【题型】填空题　【知识点】平面几何　【难度】hard
如图，在$\triangle ABC$中，$AB = AC$，$\angle A < 90^\circ$，点$D$，$E$，$F$分别在边$AB$，$BC$，$CA$上，连接$DE$，$EF$，$FD$，已知点$B$和点$F$关于直线$DE$对称.设$\dfrac{BC}{AB} = k$，若$AD = DF$，则$\dfrac{CF}{FA} = \_\_\_\_\_\_$（结果用含$k$的代数式表示）.

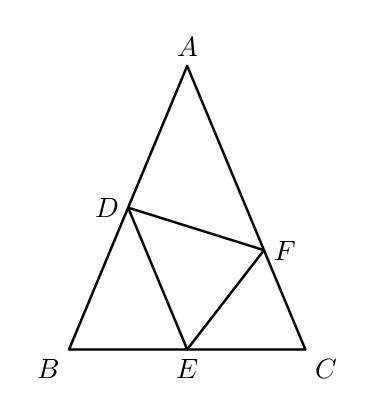
【解答】
【分析】方法一：先根据轴对称的性质和已知条件证明$DE \parallel AC$，再证$\triangle BDE \backsim \triangle BAC$，推出$EC = \dfrac{1}{2}k \cdot AB$，通过证明$\triangle ABC \backsim \triangle ECF$，推出$CF = \dfrac{1}{2}k^2 \cdot AB$，即可求出$\dfrac{CF}{FA}$的值.方法二：证明$AD = DF = BD$，可得$BF \perp AC$，设$AB = AC = 1$，$BC = k$，$CF = x$，则$AF = 1 - x$，利用勾股定理列方程求出$x$的值，进而可以解决问题.

【解答】解：方法一：$\because$ 点$B$和点$F$关于直线$DE$对称，

$\therefore DB = DF$，

$\because AD = DF$，

$\therefore AD = DB$，

$\because AD = DF$，

$\therefore \angle A = \angle DFA$，

$\because$ 点$B$和点$F$关于直线$DE$对称，

$\therefore \angle BDE = \angle FDE$，

$\because \angle BDE + \angle FDE = \angle BDF = \angle A + \angle DFA$，

$\therefore \angle FDE = \angle DFA$，

$\therefore DE \parallel AC$，

$\therefore \angle C = \angle DEB$，$\angle DEF = \angle EFC$，

$\because$ 点$B$和点$F$关于直线$DE$对称，

$\therefore \angle DEB = \angle DEF$，

$\therefore \angle C = \angle EFC$，

$\because AB = AC$，

$\therefore \angle C = \angle B$，

$\because \angle ACB = \angle EFC$，

$\therefore \triangle ABC \backsim \triangle ECF$，

$\therefore \dfrac{AB}{EC} = \dfrac{BC}{CF}$，

\medskip

$\because DE \parallel AC$，

$\therefore \angle BDE = \angle A$，$\angle BED = \angle C$，

$\therefore \triangle BDE \backsim \triangle BAC$，

$\therefore \dfrac{BE}{BC} = \dfrac{BD}{BA} = \dfrac{1}{2}$，

$\therefore EC = \dfrac{1}{2}BC$，

$\because \dfrac{BC}{AB} = k$，
\medskip

$\therefore BC = k \cdot AB$，

$\therefore EC = \dfrac{1}{2}k \cdot AB$，

$\therefore \dfrac{AB}{\dfrac{1}{2}k \cdot AB} = \dfrac{k \cdot AB}{CF}$，

$\therefore CF = \dfrac{1}{2}k^2 \cdot AB$，

$\therefore \dfrac{CF}{FA} = \dfrac{CF}{AC - CF} = \dfrac{CF}{AB - CF} = \dfrac{\dfrac{1}{2}k^2 \cdot AB}{AB - \dfrac{1}{2}k^2 \cdot AB} = \dfrac{k^2}{2 - k^2}$.

方法二：如图，连接$BF$，

$\because$ 点$B$和点$F$关于直线$DE$对称，

$\therefore DB = DF$，

$\because AD = DF$，

$\therefore AD = DB = DF$，

$\therefore BF \perp AC$，

设$AB = AC = 1$，

则$BC = k$，

设$CF = x$，

则$AF = 1 - x$，

由勾股定理得，$AB^2 - AF^2 = BC^2 - CF^2$，

$\therefore 1^2 - (1 - x)^2 = k^2 - x^2$，

$\therefore x = \dfrac{k^2}{2}$，

$\therefore AF = 1 - x = \dfrac{2 - k^2}{2}$，

$\therefore \dfrac{CF}{AF} = \dfrac{k^2}{2 - k^2}$.

故答案为：$\dfrac{k^2}{2 - k^2}$.

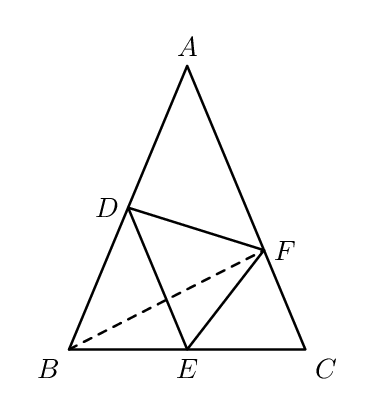